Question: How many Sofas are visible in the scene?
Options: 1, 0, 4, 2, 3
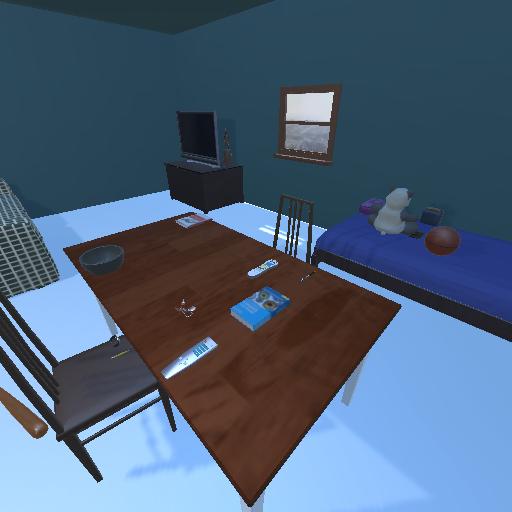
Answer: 1